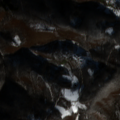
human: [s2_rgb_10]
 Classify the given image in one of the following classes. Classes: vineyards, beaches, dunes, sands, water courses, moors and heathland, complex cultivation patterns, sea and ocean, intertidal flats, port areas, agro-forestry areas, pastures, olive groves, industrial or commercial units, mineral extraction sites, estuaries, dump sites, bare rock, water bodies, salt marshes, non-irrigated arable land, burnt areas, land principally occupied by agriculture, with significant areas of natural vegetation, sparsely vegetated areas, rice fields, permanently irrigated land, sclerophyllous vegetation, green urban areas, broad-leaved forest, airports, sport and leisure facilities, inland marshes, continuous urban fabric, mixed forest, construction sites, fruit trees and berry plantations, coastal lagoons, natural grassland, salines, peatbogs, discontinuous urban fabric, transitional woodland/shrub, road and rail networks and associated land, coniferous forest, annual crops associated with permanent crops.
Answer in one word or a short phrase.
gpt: broad-leaved forest